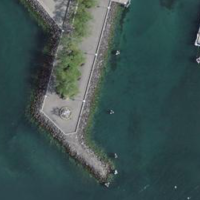
EUNIS habitat code: 14
Species observed at this site:
Corvus corone
Alcedo atthis
Bucephala clangula
Aegithalos caudatus
Sylvia atricapilla
Spinus spinus
Poecile palustris
Ardea purpurea
Cygnus olor
Erithacus rubecula
Phoenicurus ochruros
Phoenicurus phoenicurus
Cyanistes caeruleus
Zoropsis spinimana
Sturnus vulgaris
Chloris chloris
Larus canus
Pyrrhula pyrrhula
Troglodytes troglodytes
Corvus frugilegus
Phasianus colchicus
Passer domesticus
Passer montanus
Turdus merula
Dendrocygna bicolor
Saxicola rubetra
Hirundo rustica
Mergus merganser
Milvus milvus
Milvus migrans
Turdus pilaris
Coccothraustes coccothraustes
Motacilla alba
Tachybaptus ruficollis
Certhia brachydactyla
Podiceps cristatus
Actitis hypoleucos
Turdus philomelos
Fulica atra
Anas crecca
Falco subbuteo
Emberiza citrinella
Dendrocopos major
Podiceps nigricollis
Prunella modularis
Turdus viscivorus
Buteo buteo
Anthus pratensis
Chroicocephalus ridibundus
Phylloscopus collybita
Gallinula chloropus
Alauda arvensis
Salmo salar
Pica pica
Sitta europaea
Garrulus glandarius
Columba livia
Saxicola rubicola
Falco tinnunculus
Picus viridis
Melanitta perspicillata
Anas platyrhynchos
Aythya ferina
Aythya fuligula
Fringilla coelebs
Aythya marila
Coloeus monedula
Carduelis carduelis
Columba palumbus
Phalacrocorax carbo
Dryobates minor
Fringilla montifringilla
Parus major
Athene noctua
Larus argentatus
Ciconia ciconia